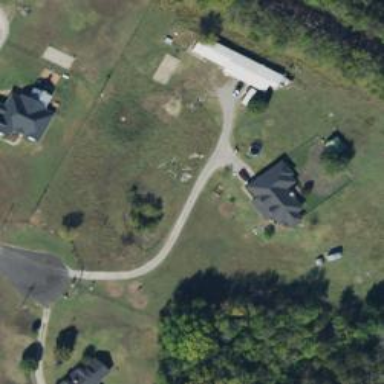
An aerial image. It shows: Driveway.